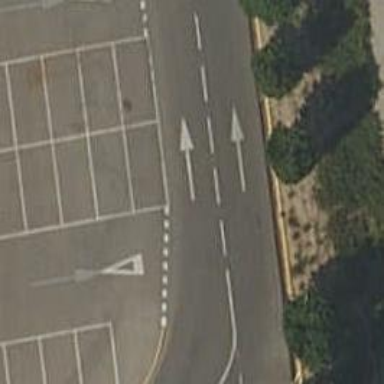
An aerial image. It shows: Road serving as parking aisle.